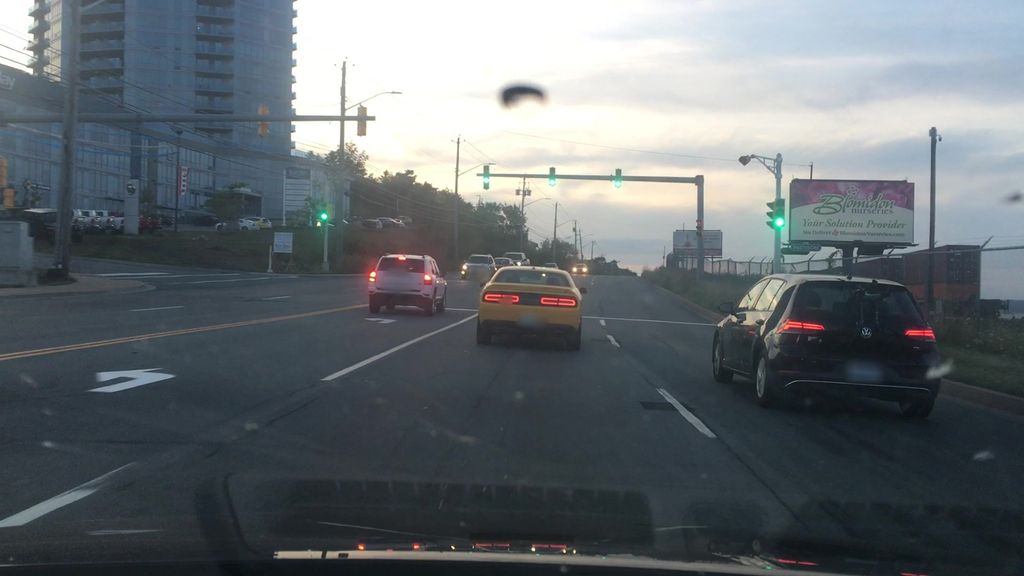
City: halifax